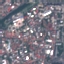
Land use / land cover: Residential